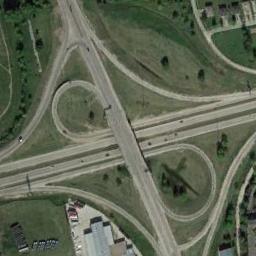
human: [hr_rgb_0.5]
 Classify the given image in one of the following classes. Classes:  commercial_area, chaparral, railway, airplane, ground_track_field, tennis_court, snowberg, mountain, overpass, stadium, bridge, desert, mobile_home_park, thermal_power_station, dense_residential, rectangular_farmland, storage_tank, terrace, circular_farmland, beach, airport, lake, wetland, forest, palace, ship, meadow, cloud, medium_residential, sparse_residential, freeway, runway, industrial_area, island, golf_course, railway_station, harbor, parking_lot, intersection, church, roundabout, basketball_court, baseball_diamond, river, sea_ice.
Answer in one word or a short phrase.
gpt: overpass